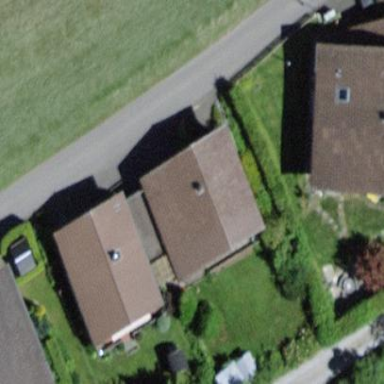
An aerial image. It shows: Residential building.